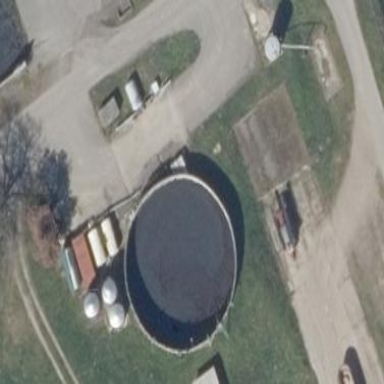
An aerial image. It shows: Storage tank that is man-made.